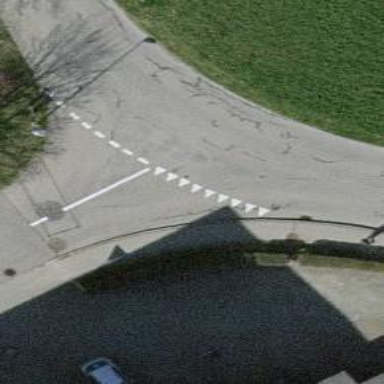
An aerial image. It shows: Road with "give way" sign.